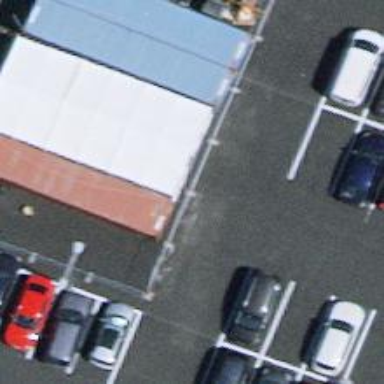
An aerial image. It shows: Parking aisle designated as service road.